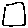
Label: square